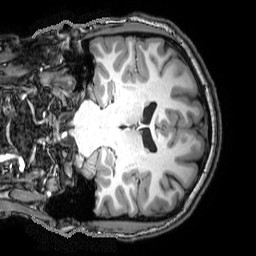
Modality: T1w
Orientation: sagittal
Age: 21
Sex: male
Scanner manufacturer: philips
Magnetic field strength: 3 T
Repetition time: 8.083 s
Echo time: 3.703 s